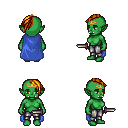
a pixel art fantasy rpg character, female body template, orc, green skin, blue cape, metal pants, dark blonde long mohawk hairstyle, gold tiara, dagger, four views (front, back, left, right), 2x2 character sprite sheet, small pixel art, hard edges, no anti-aliasing